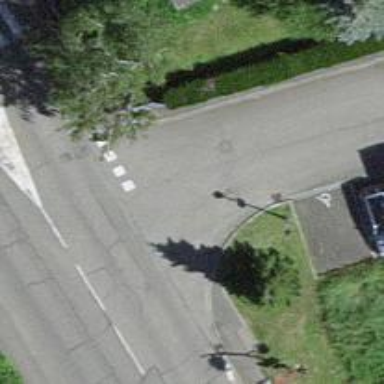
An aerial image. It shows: Road with "give way" sign.